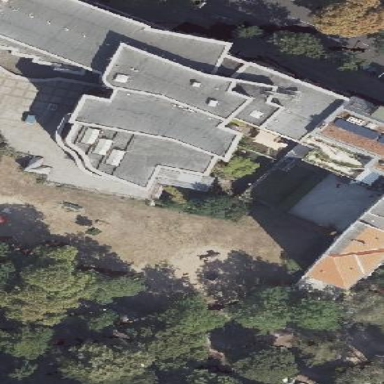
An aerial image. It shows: University building with flat grey roof.